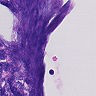
Metastatic tissue present: no